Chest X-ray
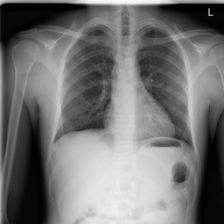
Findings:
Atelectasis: negative
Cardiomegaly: negative
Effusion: negative
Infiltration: negative
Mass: negative
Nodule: negative
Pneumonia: negative
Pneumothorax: negative
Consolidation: negative
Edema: negative
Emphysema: negative
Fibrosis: negative
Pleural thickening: negative
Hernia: negative